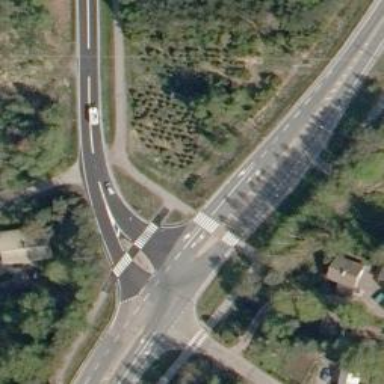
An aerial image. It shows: Island crossing on the road.